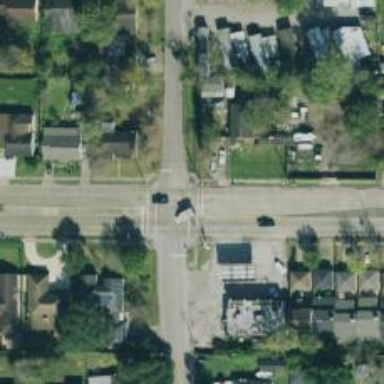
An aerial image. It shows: Uncontrolled crossing on the road.